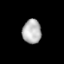
Tissue: lung
Cell type: Epithelial cells
Senescence score: 0.1608
Nuclear area (px): 446
Mean DAPI intensity: 179.17